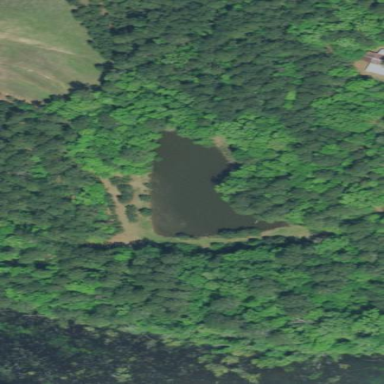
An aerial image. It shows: Pond surrounded by natural water.